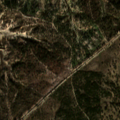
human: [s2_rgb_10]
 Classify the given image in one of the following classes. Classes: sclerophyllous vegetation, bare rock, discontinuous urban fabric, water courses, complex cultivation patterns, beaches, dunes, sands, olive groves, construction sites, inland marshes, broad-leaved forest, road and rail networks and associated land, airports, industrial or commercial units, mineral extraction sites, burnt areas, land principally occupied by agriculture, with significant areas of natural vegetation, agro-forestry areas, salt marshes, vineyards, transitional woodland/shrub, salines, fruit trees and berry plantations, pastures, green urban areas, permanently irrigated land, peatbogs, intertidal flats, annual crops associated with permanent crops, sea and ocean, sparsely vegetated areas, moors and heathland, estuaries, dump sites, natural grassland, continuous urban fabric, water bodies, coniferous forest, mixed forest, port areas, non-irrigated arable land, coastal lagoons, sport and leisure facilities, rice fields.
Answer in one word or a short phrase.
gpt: agro-forestry areas, broad-leaved forest, transitional woodland/shrub